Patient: sex M, age 57
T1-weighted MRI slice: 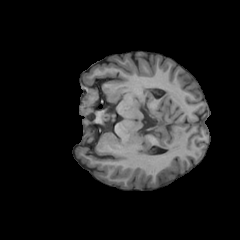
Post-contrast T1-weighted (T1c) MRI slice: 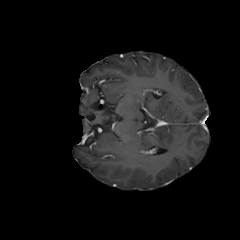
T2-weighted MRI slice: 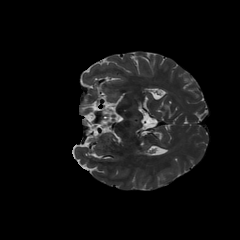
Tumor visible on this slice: no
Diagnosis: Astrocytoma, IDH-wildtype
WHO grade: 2